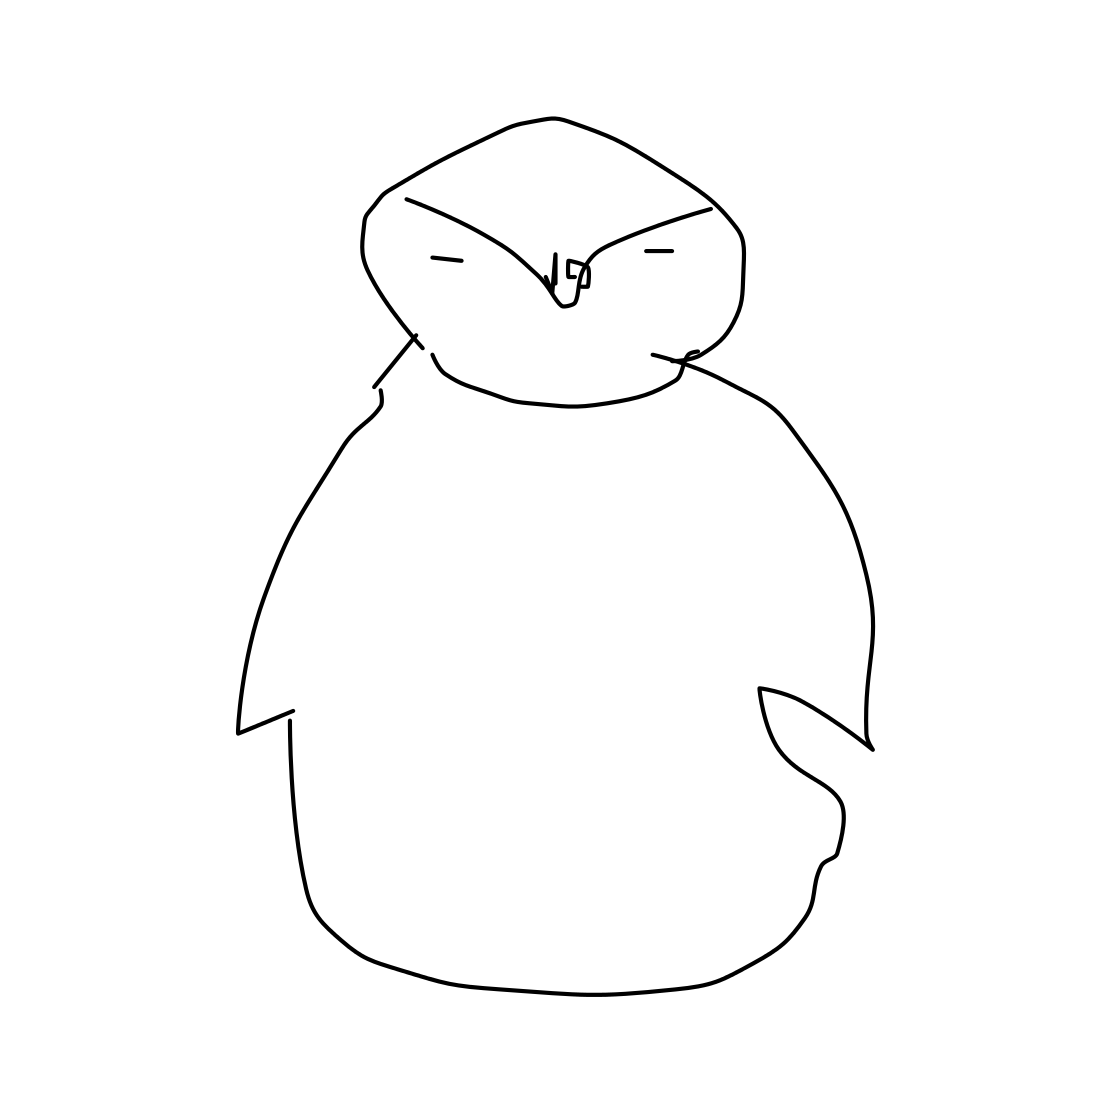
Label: penguin